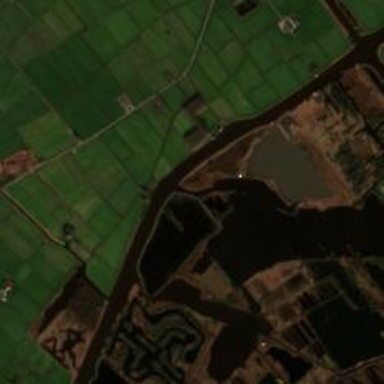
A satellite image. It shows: Canal.